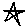
Label: star